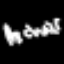
Label: chair